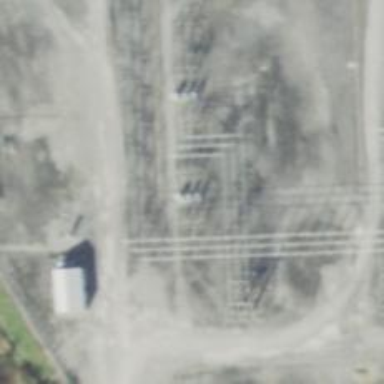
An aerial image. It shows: Switch used for power control.